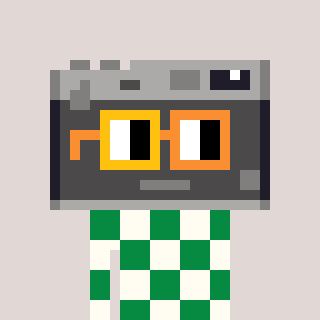
a pixel art character with square yellow and orange glasses, a camera-shaped head and a grayscale-colored body on a warm background